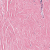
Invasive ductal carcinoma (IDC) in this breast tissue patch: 0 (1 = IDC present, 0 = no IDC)